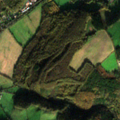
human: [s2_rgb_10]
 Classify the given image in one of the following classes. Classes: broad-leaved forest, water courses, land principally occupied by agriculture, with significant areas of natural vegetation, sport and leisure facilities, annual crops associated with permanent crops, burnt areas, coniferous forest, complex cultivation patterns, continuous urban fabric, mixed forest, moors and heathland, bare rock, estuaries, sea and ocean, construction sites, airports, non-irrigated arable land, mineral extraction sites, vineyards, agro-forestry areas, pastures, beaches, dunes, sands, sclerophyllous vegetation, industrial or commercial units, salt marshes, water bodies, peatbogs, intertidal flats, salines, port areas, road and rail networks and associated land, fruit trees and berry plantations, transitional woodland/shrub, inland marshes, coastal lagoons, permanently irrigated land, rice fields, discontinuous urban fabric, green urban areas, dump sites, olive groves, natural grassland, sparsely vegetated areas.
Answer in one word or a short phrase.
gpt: discontinuous urban fabric, non-irrigated arable land, pastures, broad-leaved forest, mixed forest, transitional woodland/shrub